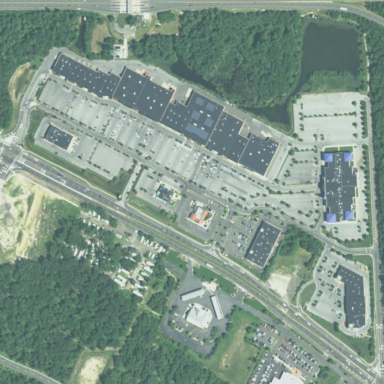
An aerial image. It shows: Retail area.